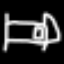
Label: bed